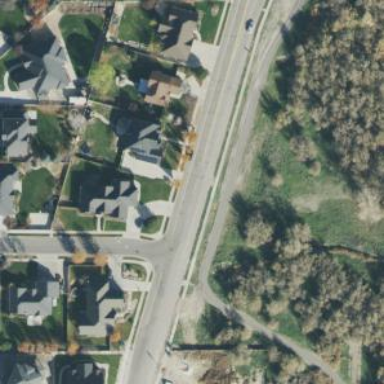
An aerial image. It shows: Residential road with asphalt surface.